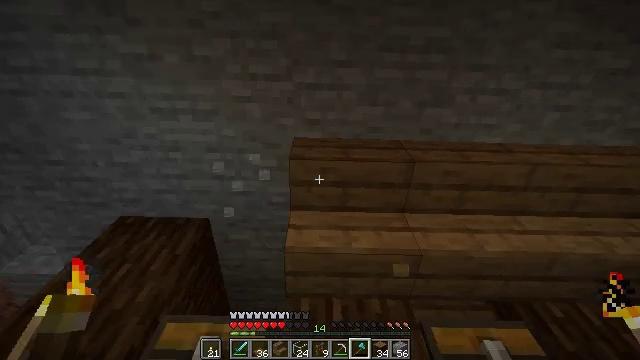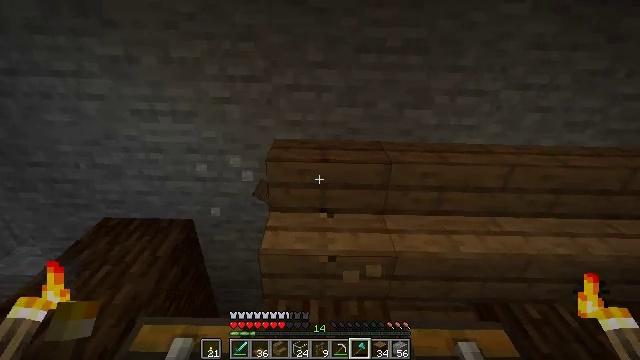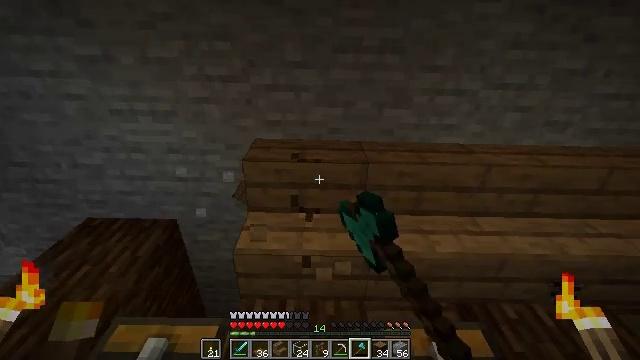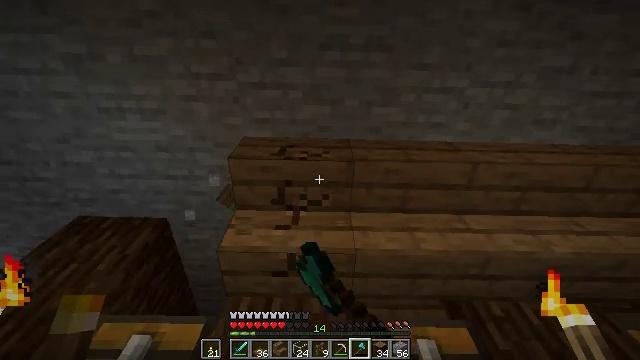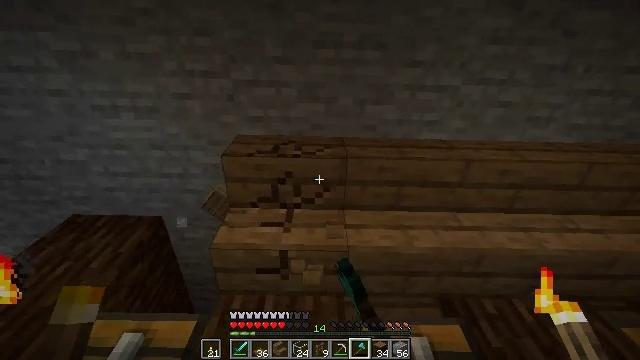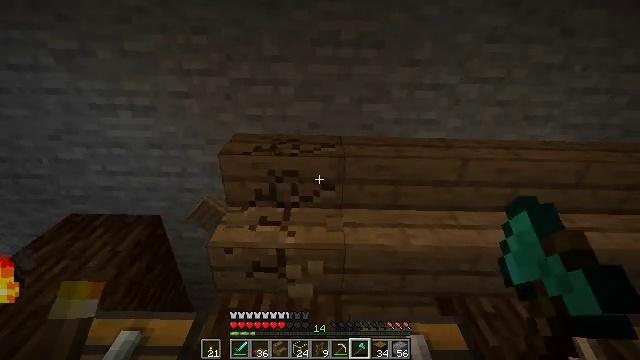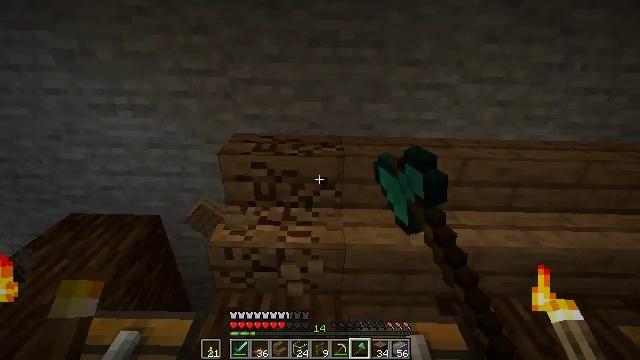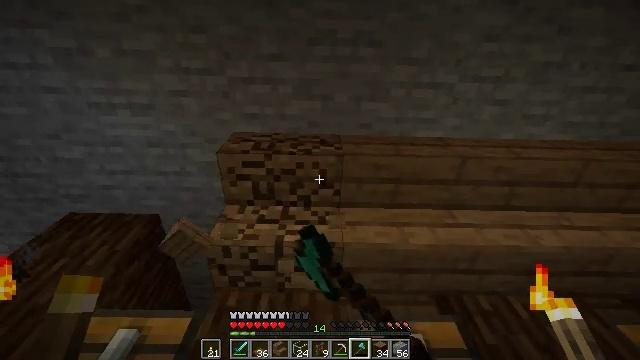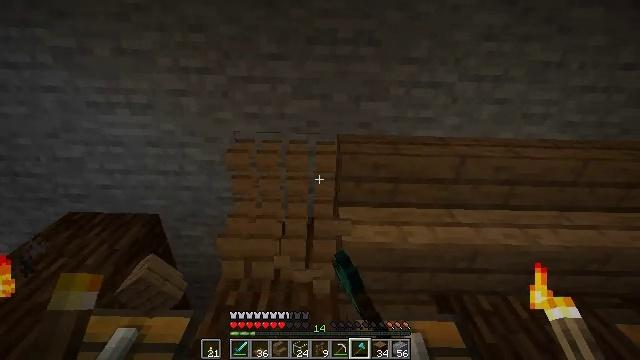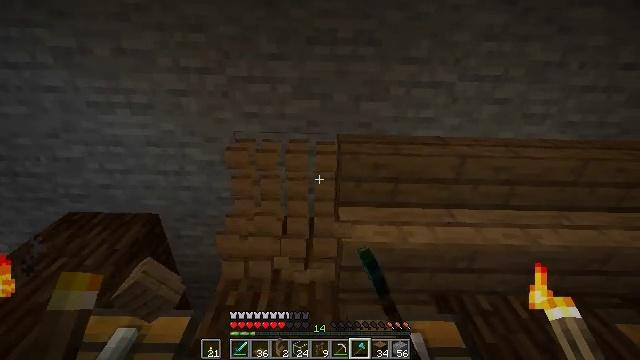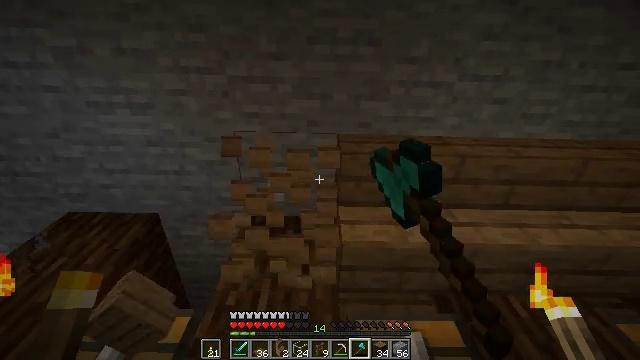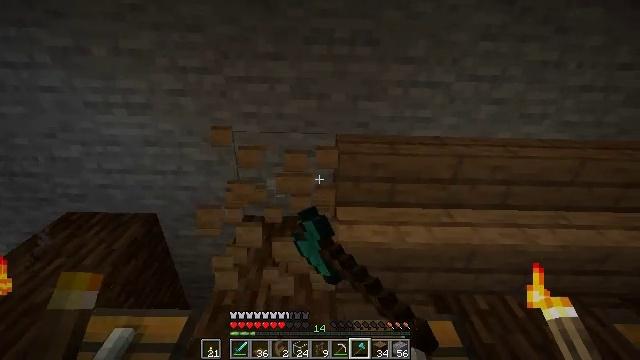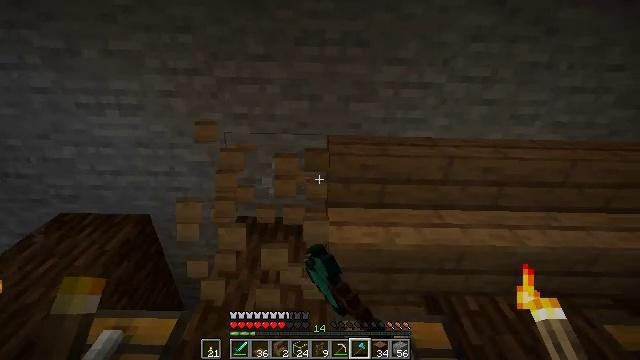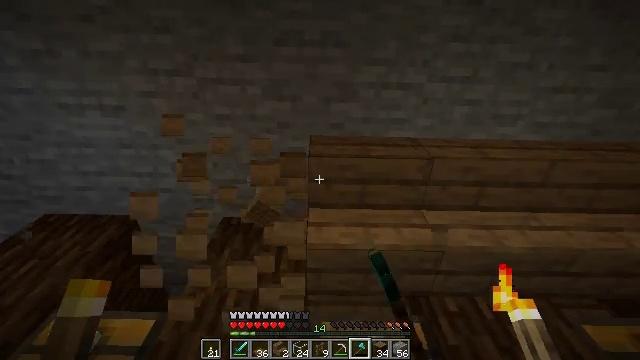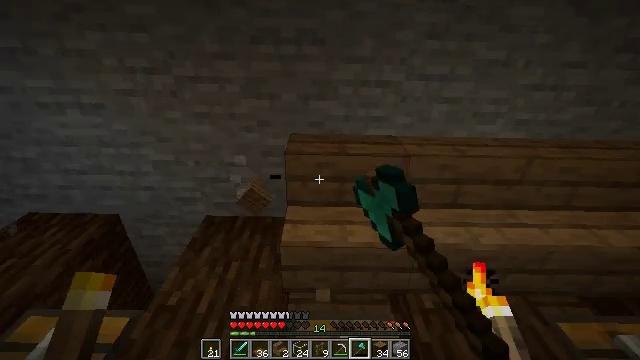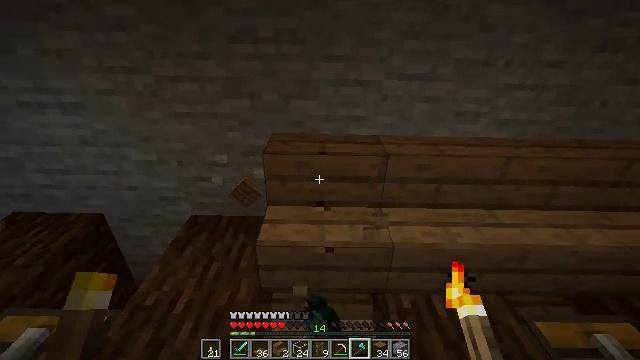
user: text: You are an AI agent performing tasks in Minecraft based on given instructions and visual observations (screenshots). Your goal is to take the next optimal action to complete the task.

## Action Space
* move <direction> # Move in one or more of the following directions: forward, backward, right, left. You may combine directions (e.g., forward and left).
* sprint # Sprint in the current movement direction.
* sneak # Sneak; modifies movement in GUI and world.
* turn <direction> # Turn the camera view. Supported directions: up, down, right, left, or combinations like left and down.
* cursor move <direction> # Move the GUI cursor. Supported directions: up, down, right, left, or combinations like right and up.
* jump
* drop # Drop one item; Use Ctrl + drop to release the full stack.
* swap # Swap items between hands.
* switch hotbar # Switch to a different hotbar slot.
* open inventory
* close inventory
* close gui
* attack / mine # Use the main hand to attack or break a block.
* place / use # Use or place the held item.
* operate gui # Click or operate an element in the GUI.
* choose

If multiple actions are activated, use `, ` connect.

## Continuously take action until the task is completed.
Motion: motion action
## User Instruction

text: Reclaim the spruce stairs for reuse.
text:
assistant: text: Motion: move right, attack / mine
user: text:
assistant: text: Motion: attack / mine
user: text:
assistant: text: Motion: attack / mine
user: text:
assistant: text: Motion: attack / mine
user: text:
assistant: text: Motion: attack / mine
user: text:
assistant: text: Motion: attack / mine
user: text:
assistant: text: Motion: attack / mine
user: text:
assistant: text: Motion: attack / mine
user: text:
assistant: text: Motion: attack / mine
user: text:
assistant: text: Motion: attack / mine
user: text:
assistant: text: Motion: move right, attack / mine
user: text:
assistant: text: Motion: move right, attack / mine
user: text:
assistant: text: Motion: move right, attack / mine
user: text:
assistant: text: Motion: move right, attack / mine
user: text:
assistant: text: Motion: attack / mine
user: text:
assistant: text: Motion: attack / mine
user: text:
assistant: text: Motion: attack / mine
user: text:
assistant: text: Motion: attack / mine
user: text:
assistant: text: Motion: attack / mine
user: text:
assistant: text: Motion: attack / mine
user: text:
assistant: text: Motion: attack / mine
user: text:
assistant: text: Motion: attack / mine
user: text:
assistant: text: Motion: attack / mine
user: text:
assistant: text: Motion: attack / mine
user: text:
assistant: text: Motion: move right, attack / mine
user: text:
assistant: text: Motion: move right, attack / mine
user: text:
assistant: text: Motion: move right, attack / mine
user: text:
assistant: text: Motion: move right, attack / mine
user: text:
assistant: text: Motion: attack / mine
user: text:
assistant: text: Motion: attack / mine